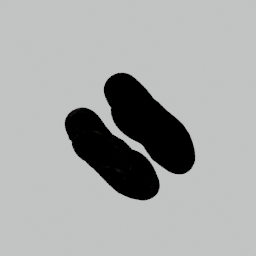
Label: people